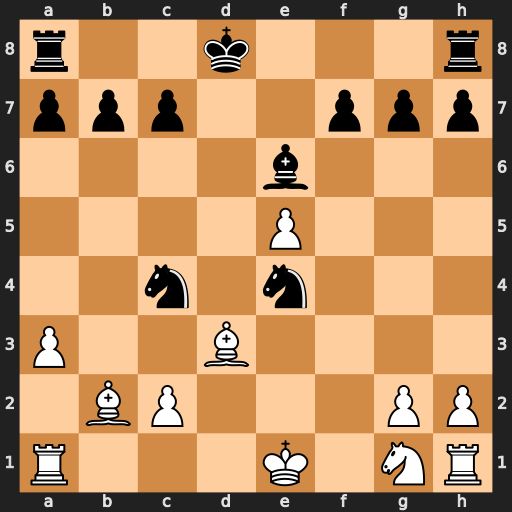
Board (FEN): r2k3r/ppp2ppp/4b3/4P3/2n1n3/P2B4/1BP3PP/R3K1NR
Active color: w
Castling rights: KQ
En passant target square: -
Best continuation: Bxc4 Bxc4 Rd1+ Ke7 Rd4 b5 Rxe4